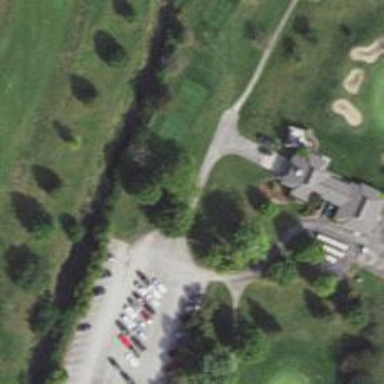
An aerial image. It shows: Path used for both walking and golf.